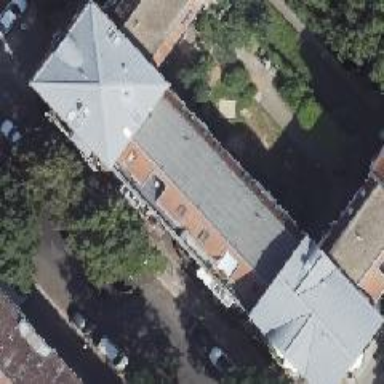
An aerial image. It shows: Quadruple saltbox roof shape on apartment building.